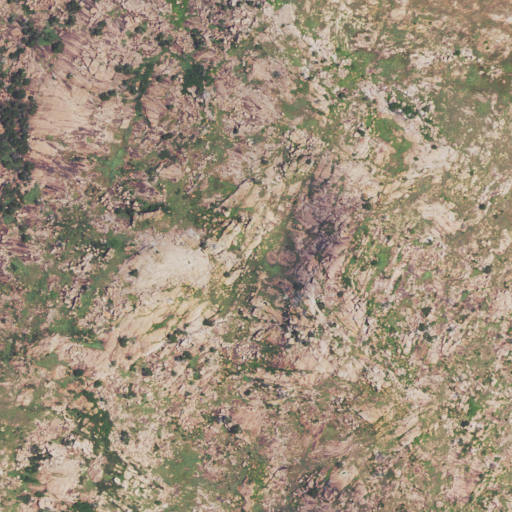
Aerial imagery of mountain in Oklahoma named Cross Mountain containing grassland and shrub